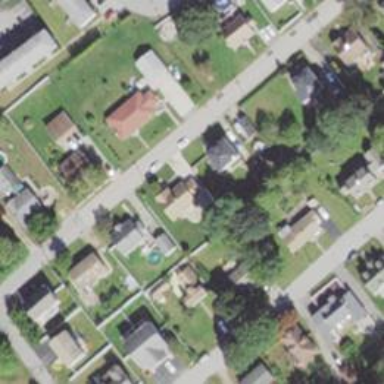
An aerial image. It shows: Residential driveway.